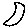
Label: moon